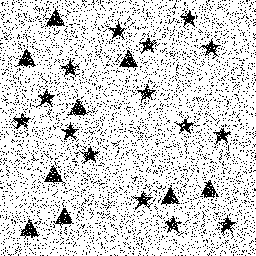
Squares: 0
Triangles: 9
Stars: 15
Total shapes: 24